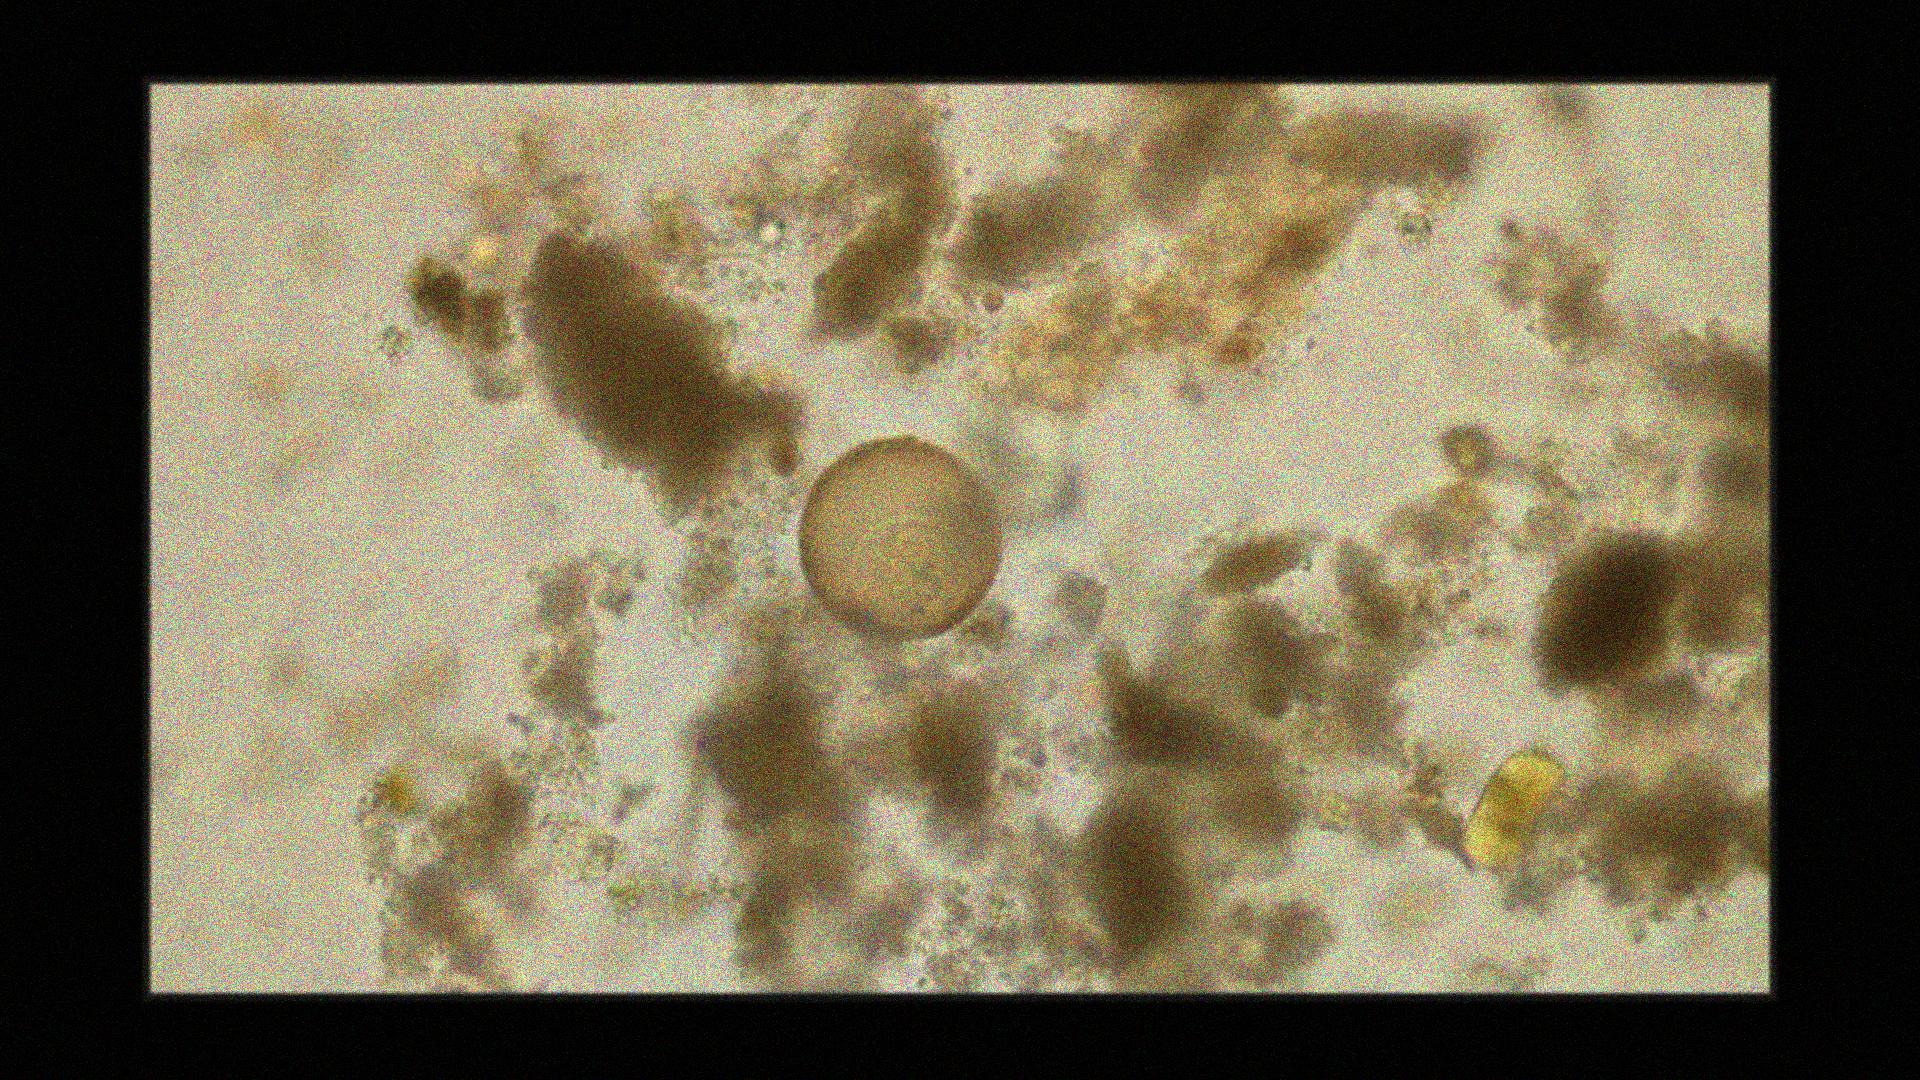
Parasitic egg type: Hymenolepis diminuta